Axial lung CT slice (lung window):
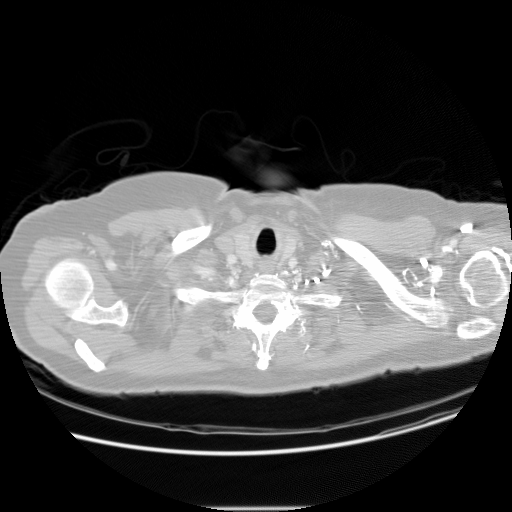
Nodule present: no